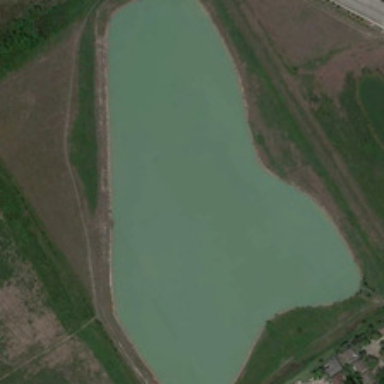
Some buildings and green trees are near an irregular pond .